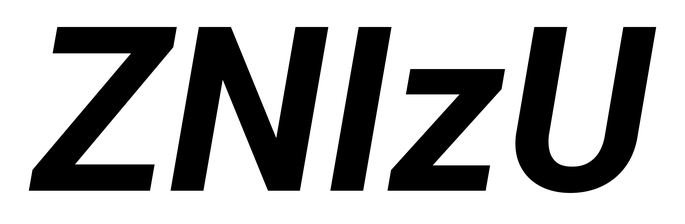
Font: Roboto-Italic_Bold_Italic